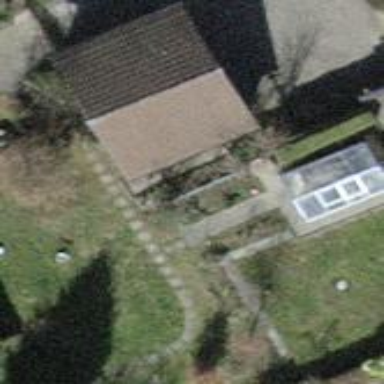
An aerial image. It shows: Garage building.